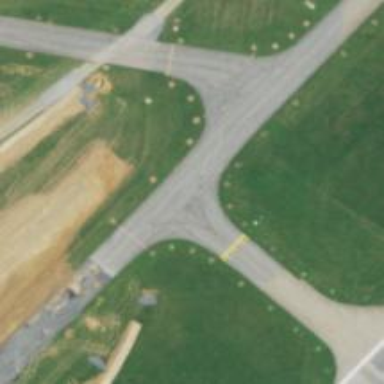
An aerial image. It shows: View of taxiway at the airport.